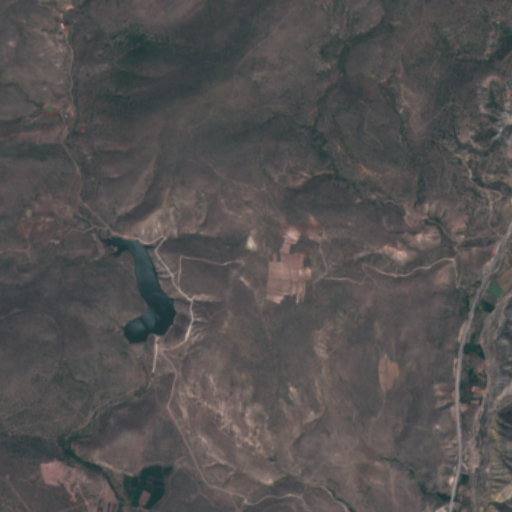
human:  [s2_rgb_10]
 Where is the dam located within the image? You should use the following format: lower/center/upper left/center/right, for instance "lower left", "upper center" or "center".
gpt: The dam is located in the lower left of the image.
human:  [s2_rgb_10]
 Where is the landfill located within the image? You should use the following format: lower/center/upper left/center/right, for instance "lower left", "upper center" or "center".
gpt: The landfill is located in the lower right of the image.
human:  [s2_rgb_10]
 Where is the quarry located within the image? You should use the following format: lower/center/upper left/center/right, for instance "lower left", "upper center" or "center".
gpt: The quarry is located in the center right of the image.
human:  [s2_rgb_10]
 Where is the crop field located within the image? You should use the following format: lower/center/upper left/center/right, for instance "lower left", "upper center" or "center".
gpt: There is no crop field in the image.